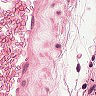
Metastatic tissue present: no